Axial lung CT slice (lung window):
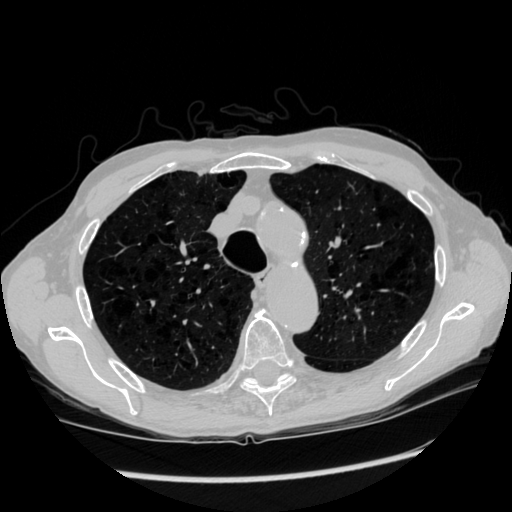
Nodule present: no